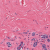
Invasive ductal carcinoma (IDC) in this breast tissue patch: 0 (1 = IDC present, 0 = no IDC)